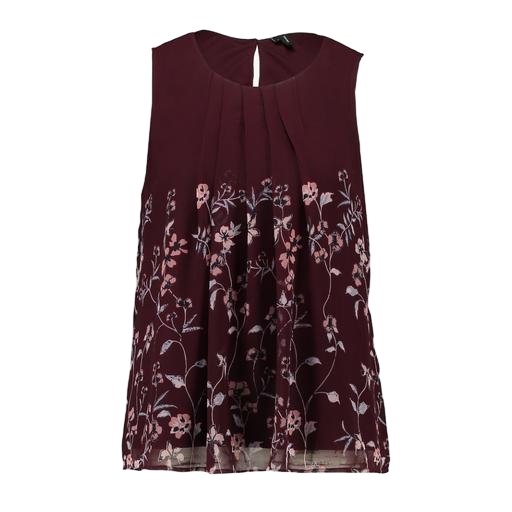
purple floral-print sleeveless top, purple pleated-front georgette top, red women's floral georgette blouse, white background